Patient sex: M
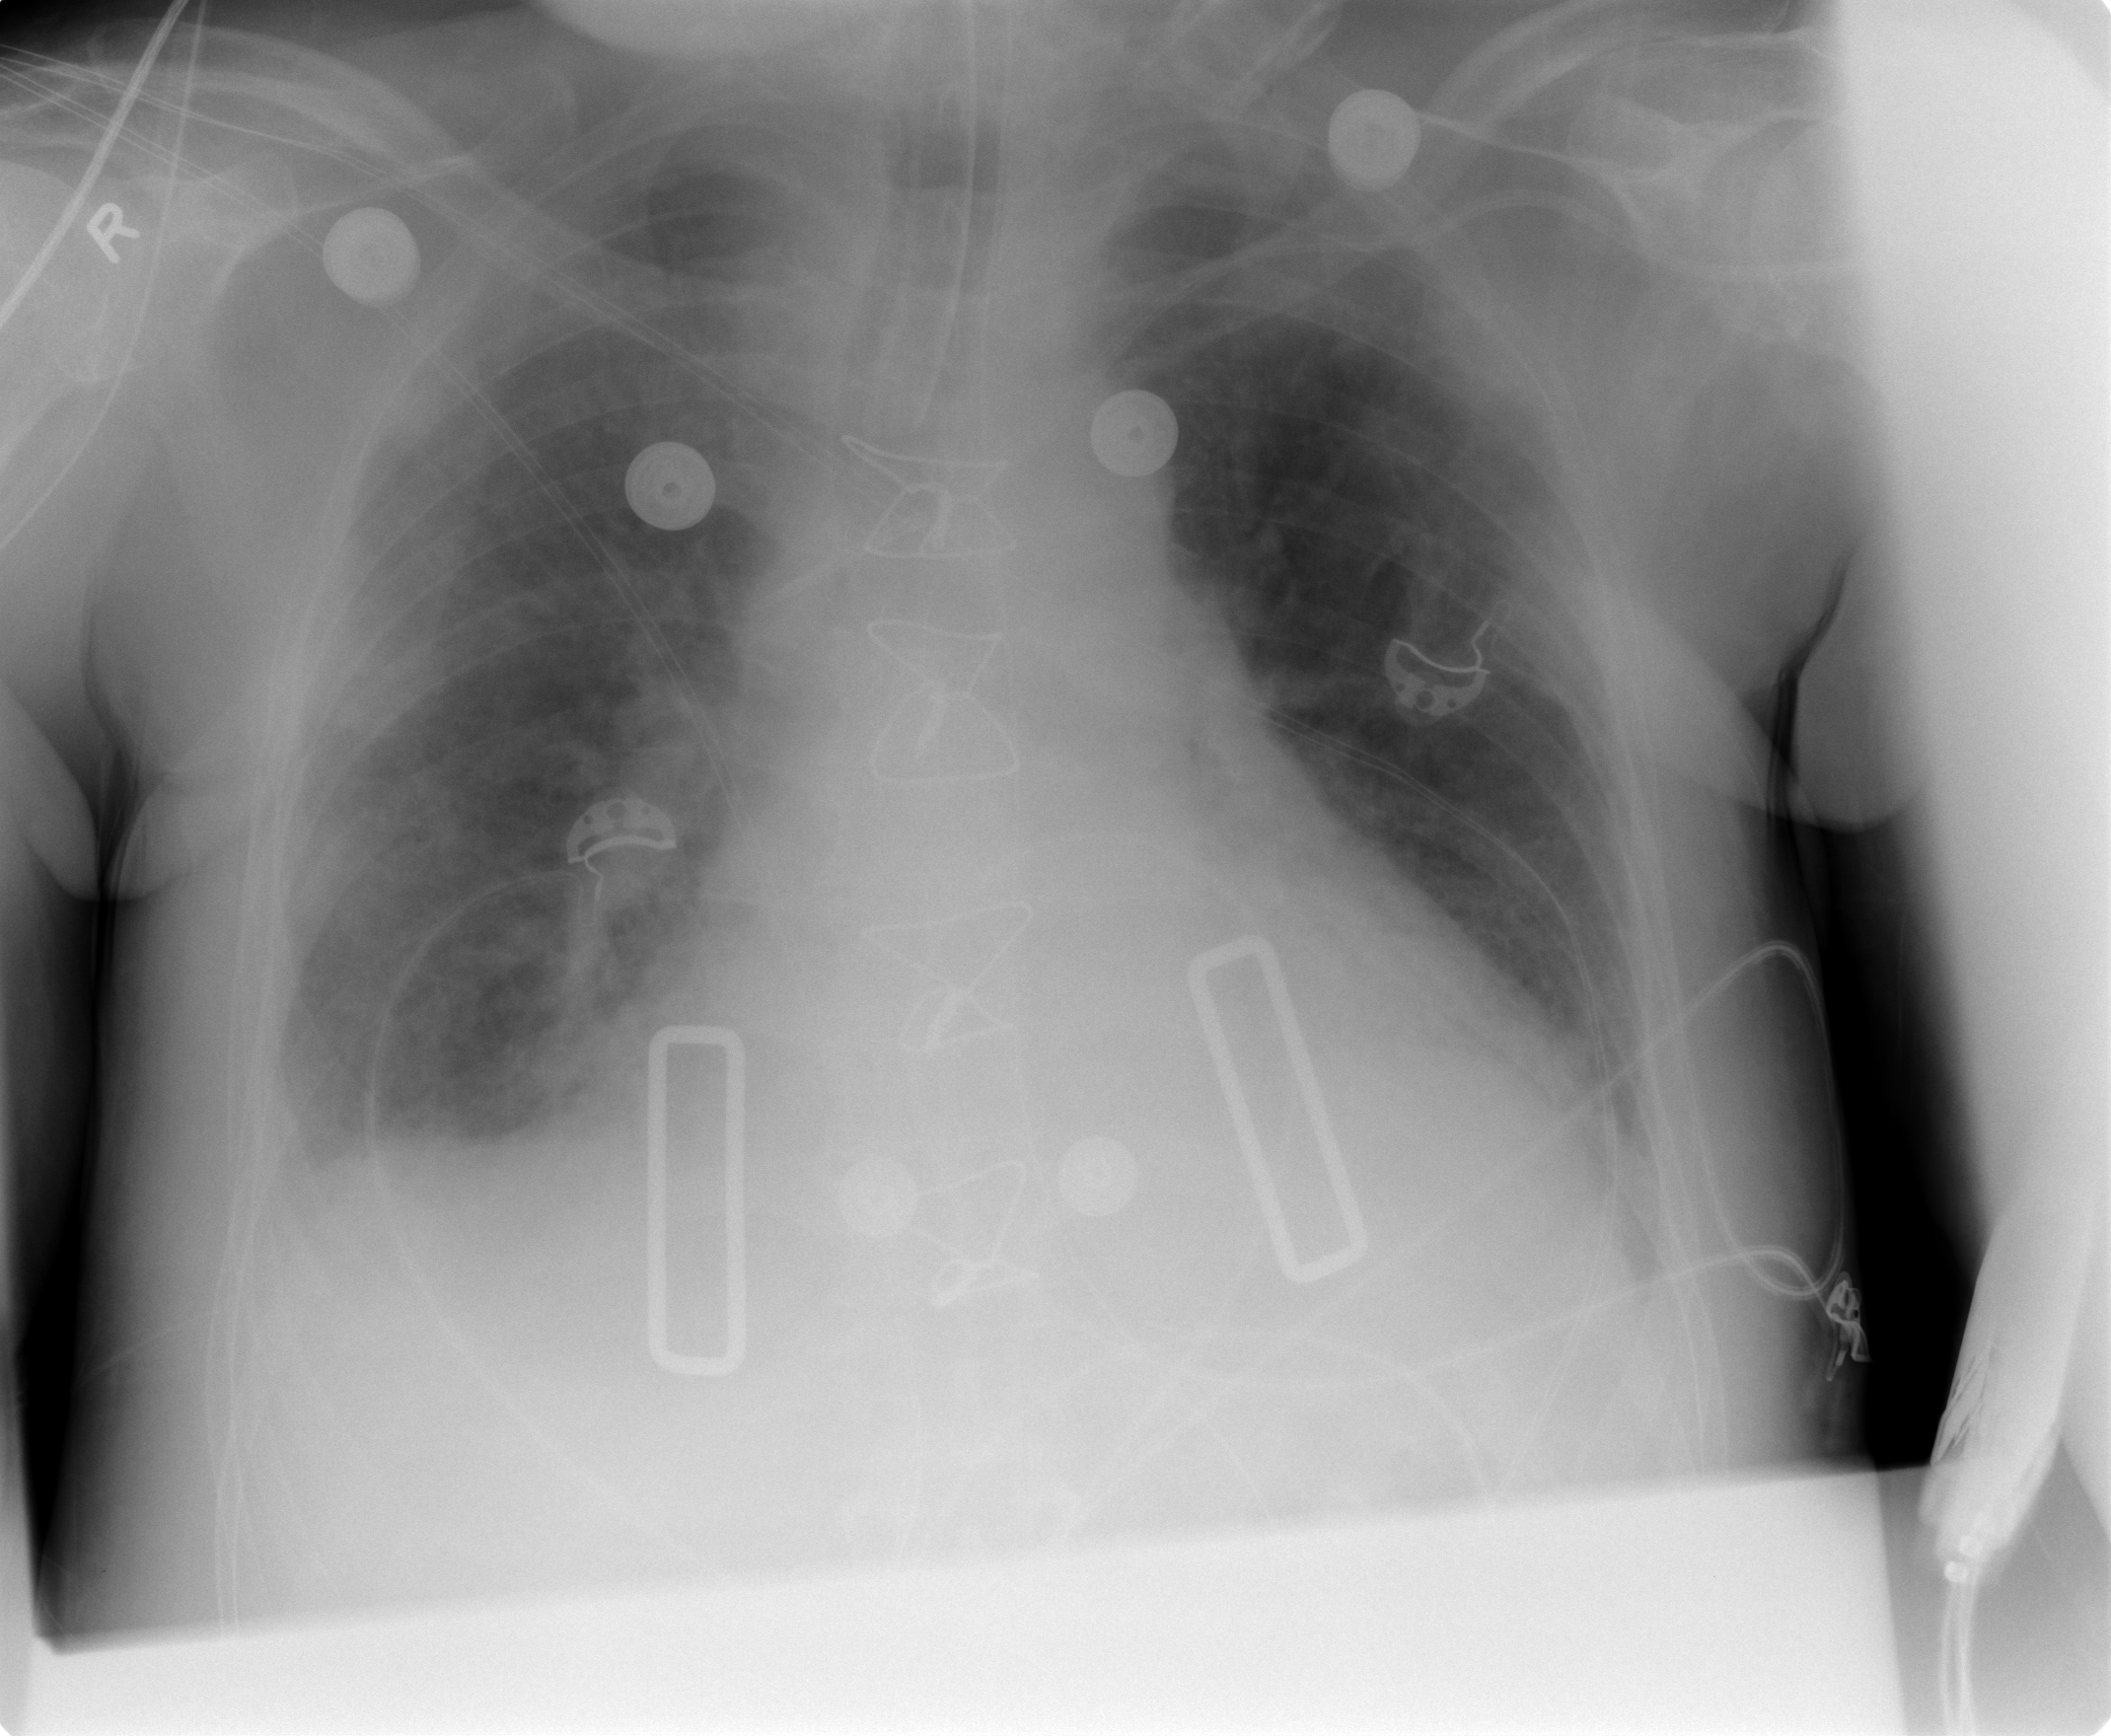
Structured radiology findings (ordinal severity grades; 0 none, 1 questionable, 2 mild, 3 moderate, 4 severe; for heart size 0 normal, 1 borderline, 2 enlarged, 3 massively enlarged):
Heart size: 2
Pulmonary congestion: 2
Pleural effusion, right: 2
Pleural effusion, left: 2
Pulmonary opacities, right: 2
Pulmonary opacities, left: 2
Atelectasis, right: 2
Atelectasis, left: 2